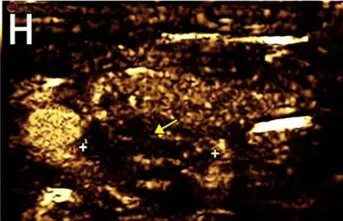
(G ,H) Postoperative contrast enhanced ultrasound for parathyroid glands did not show blood flow in the remaining lesions.
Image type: radiology (mri)